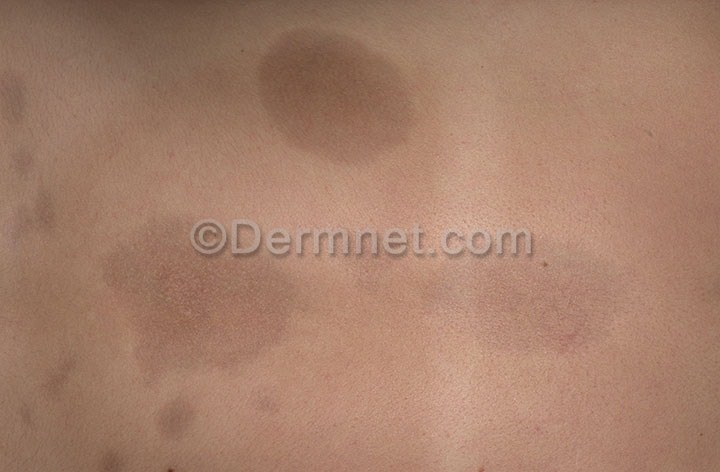
Disease: Lupus and other Connective Tissue diseases